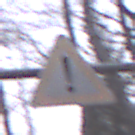
Verkehrszeichen: Gefahrenstelle
Umgebung: Outdoor, Nature
Tageszeit: Midday
Wetter: Overcast
Licht: Natural
Jahreszeit: Autumn
Kontrast: LowContrast